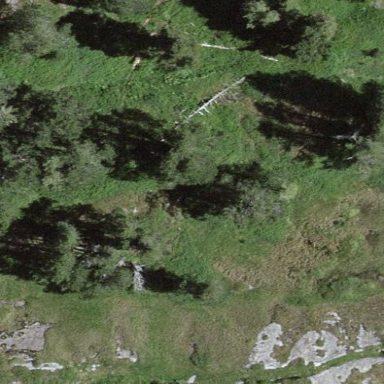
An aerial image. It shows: Patch of scrub vegetation.